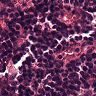
Metastatic tissue present: no